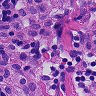
Metastatic tissue present: no